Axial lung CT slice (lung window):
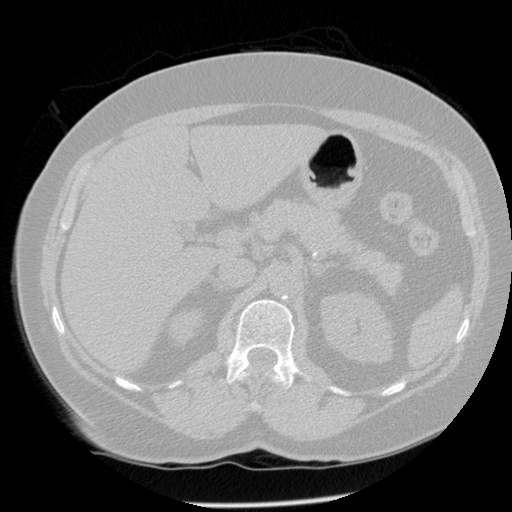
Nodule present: no